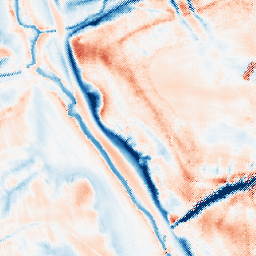
Category: multiscale
Decomposition family: dog_multiscale
Decomposition parameters: sigma_ratio: 2
n_scales: 4
base_sigma: 0.5
Upsampling method: regularized
Upsampling parameters: scale: 4
lambda_reg: 0.1
Upsampling scale: 4